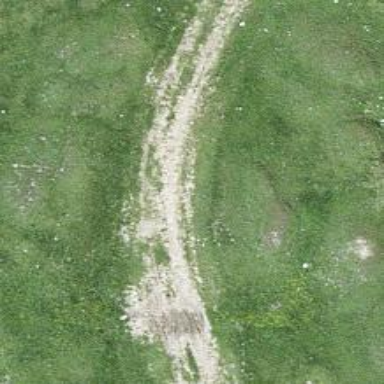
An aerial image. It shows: Dirt track road with grade 4 tracktype.